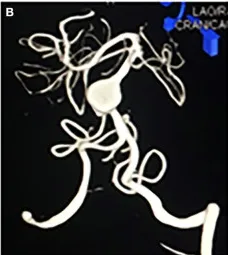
Preoperative imaging studies. Anterior-posterior view.
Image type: radiology (mri)